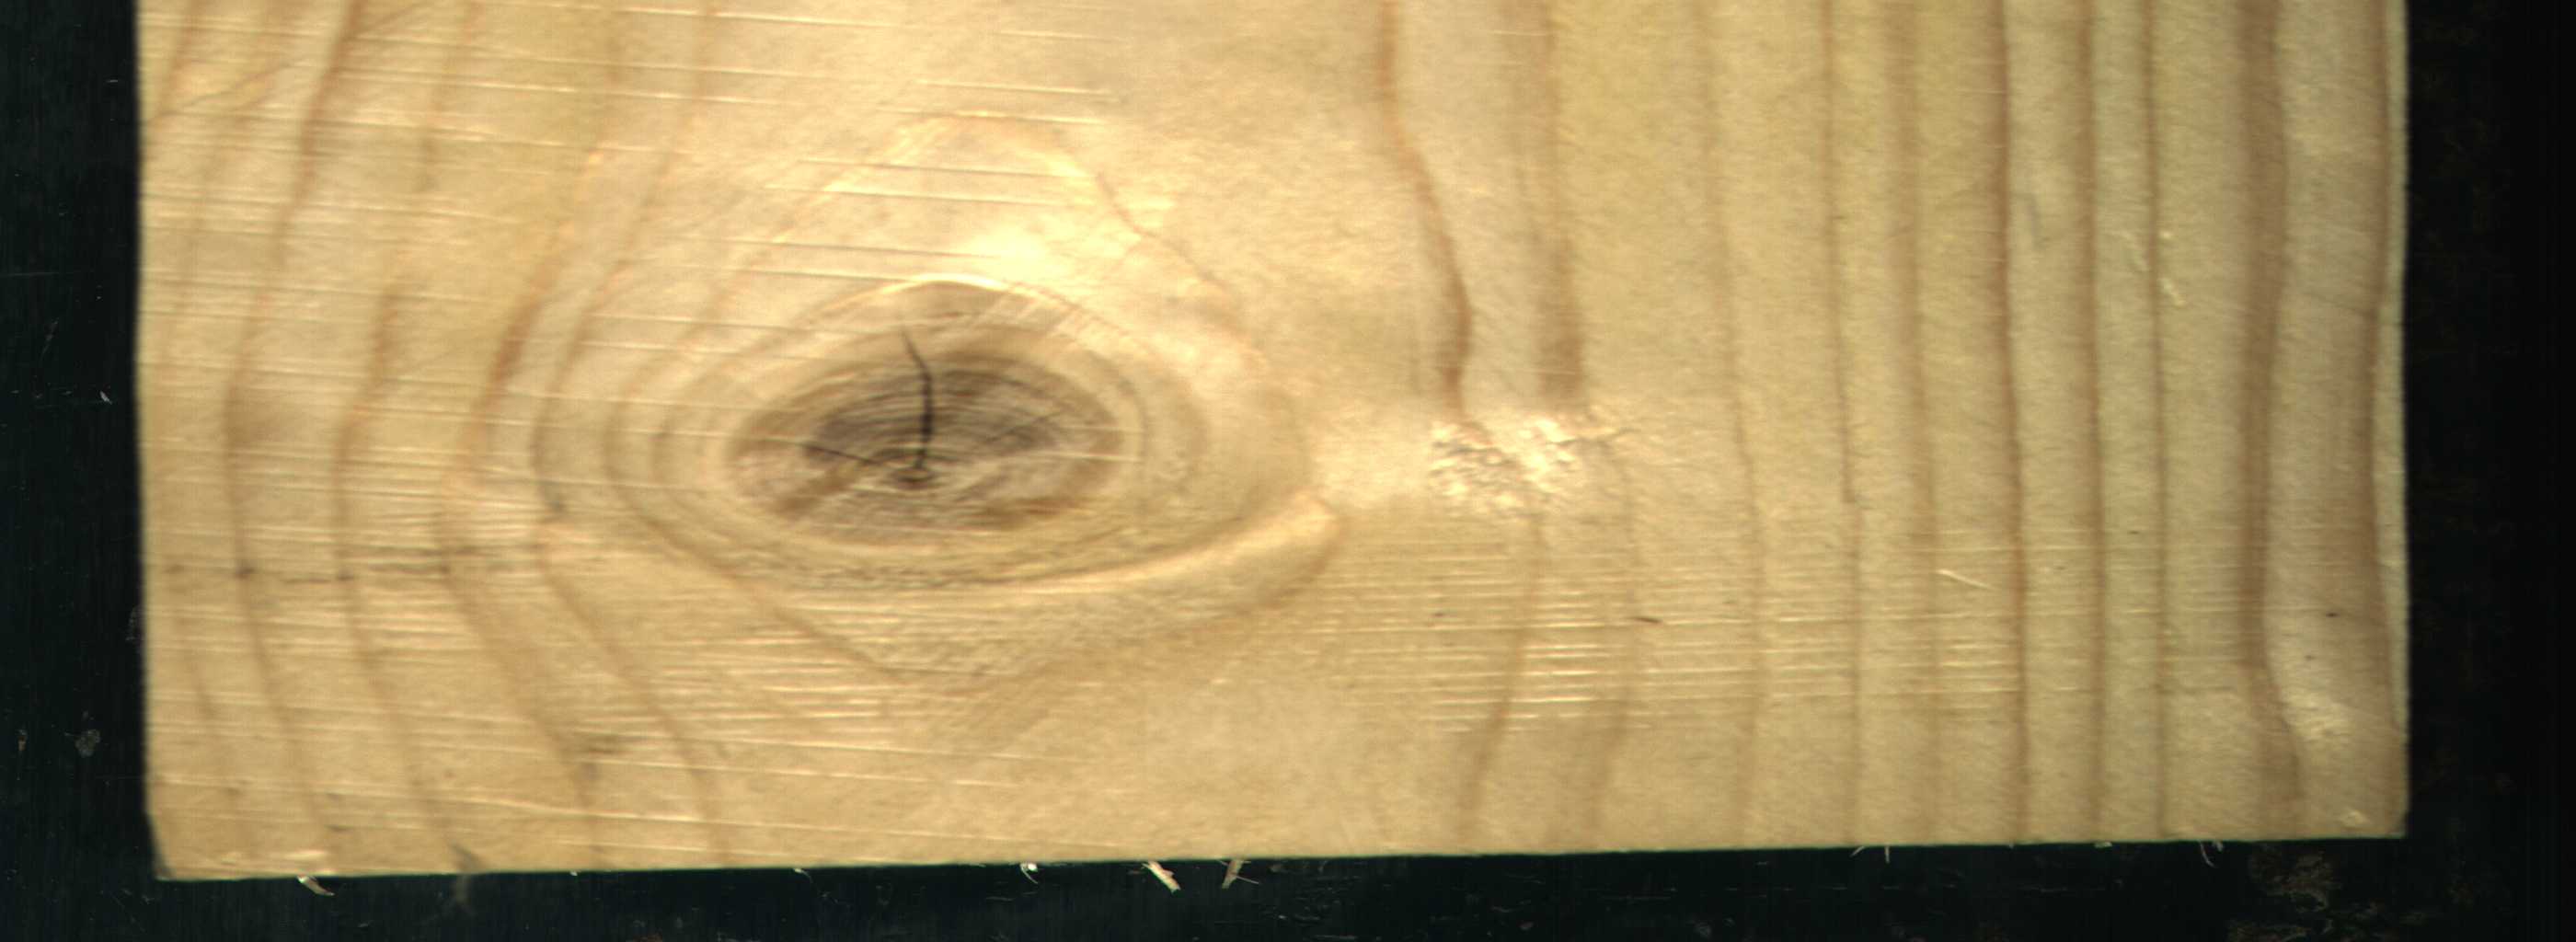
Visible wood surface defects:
knot_with_crack